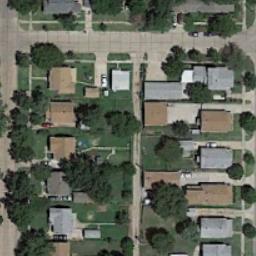
Label: residential